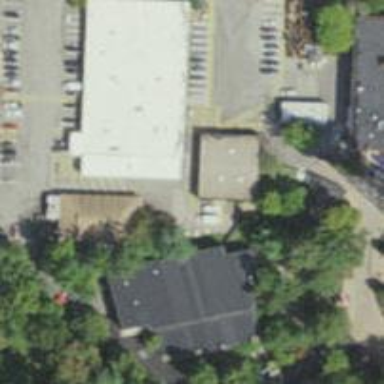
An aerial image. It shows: Healthcare clinic.